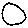
Label: circle